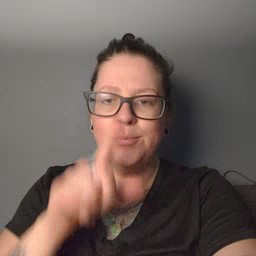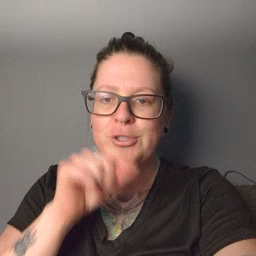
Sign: bird